Question: I am trying to write a space invaders game in XNA, and have made a class diagram representing the game. It uses the strategy pattern for the bullet. In most examples it shows using an interface, but because I want to add behavior to them, I made it an abstract class. Don't know if that's allowed or not.
Anyways, I wanted to know what your thoughts on it is, and if there could be anything that could be improved. I try to read up a lot on designing, but trying to design always have things that are a bit off from the things you read and you start to wonder if it is correct or not.
I present:

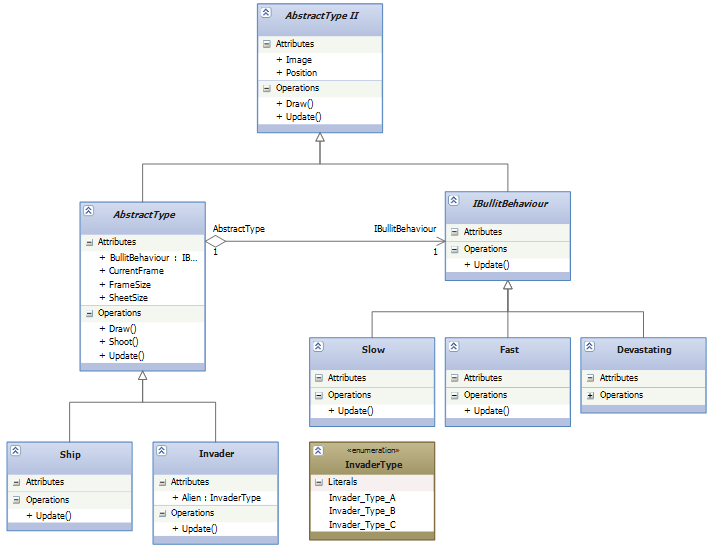
Answer: Some comments:
1. Need more documentation
2. Your inheritance hierarchy seems rather long
3. Read up on SRP. Seems like Abstract Types are doing a bit too much
4. Also look at Liskov's substitution principle. The inheritance hierarchy seems to violate it.